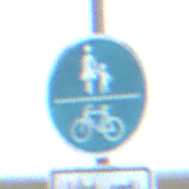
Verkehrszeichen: GemeinsamerGehUndRadweg
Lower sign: BesondereFahrzeugeUndTransportgueter8
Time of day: SunriseSunset
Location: Outdoor (RoadRail)
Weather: PartlyCloudy
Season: NotSpecified
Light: Natural